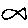
Label: fish